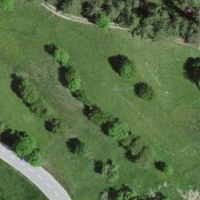
EUNIS habitat code: 52
Species observed at this site:
Lysandra coridon